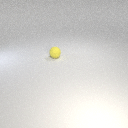
small yellow rubber sphere